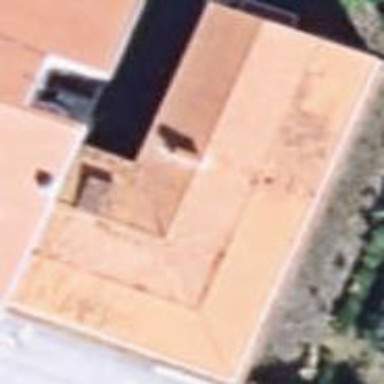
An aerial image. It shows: Hipped roof on apartment building.